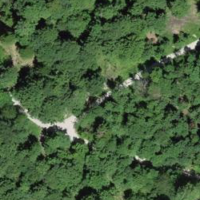
EUNIS habitat code: 41
Species observed at this site:
Silene dioica
Prunus padus